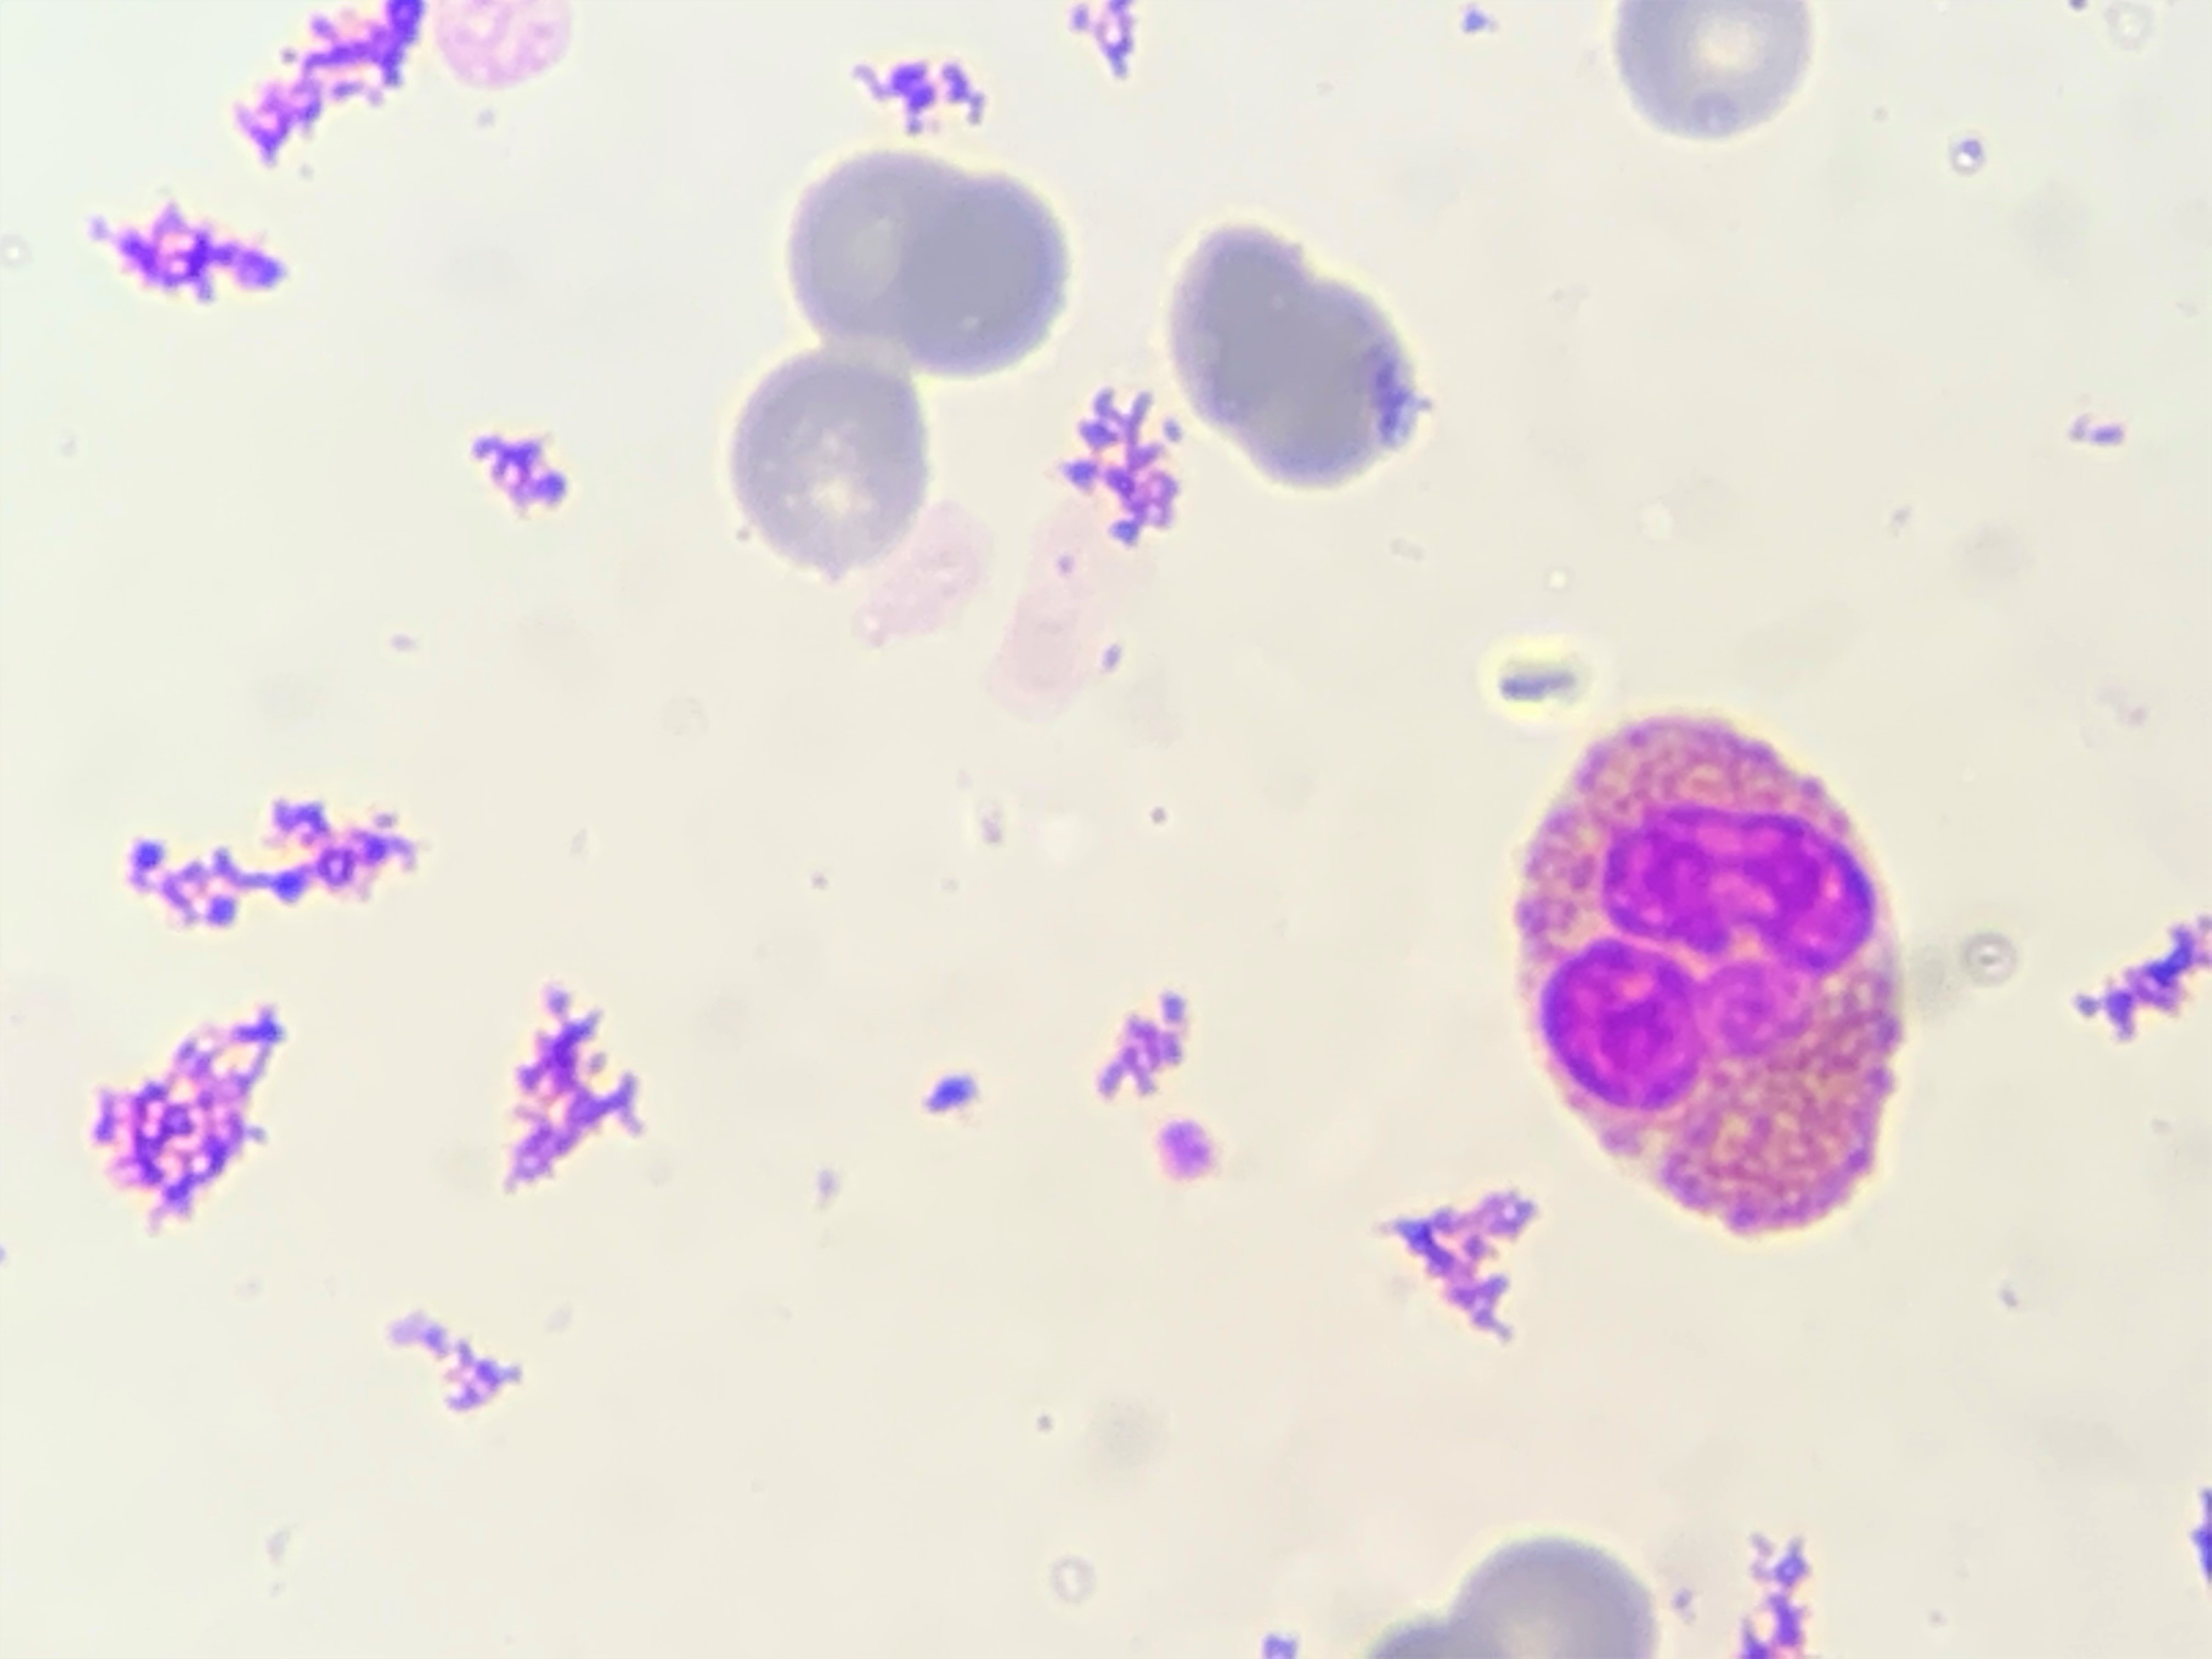
Cell type: EOSINOPHILS